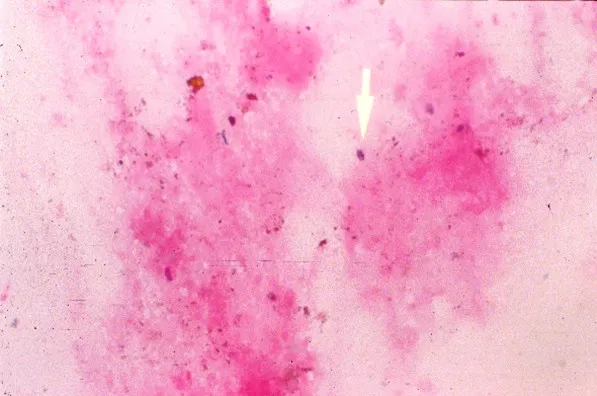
Gram stain of corneal scraping showing gram positive oval microsporidial spores (x500, 4a).
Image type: pathology (gram)